Question: I'd like to create a weighted usage ranking / popularity query (or batch update, if the query proves to strenuous for real-time use!) but I've been drawing a blank. Hopefully you'll have a better idea as to how to do this.
I've simplified my database to help illustrate the problem (see diagram, below!) Basically, when a User selects a specific Blog via a Tag, I add an entry to the TagLog table. Assume for this example that the collection of Blogs and Tags remain static. Assuming the above, I'd like to do the following:
- -
The real difficulty comes from the fact that I'd like to weight the results such that more recent TagLog entries have greater significance.
Any help in this regard would be greatly appreciated! Thanks...

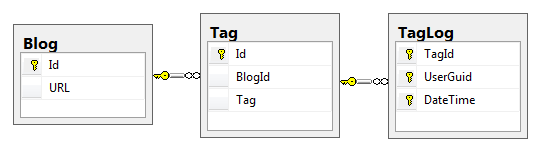
Answer: This should get you headed somewhere useful:
'''
-- Sample data.
declare @Blogs as Table ( BlogId Int Identity, URL VarChar(256) )
insert into @Blogs ( URL ) values
( 'www.google.com' ), ( 'www.java.com' )
declare @Tags as Table ( TagId Int Identity, BlogId Int, Tag VarChar(64) )
insert into @Tags ( BlogId, Tag ) values
( 1, 'Not Evil' ), ( 2, 'Buggy' )
declare @TagLog as Table ( TagId Int, UserGuid UniqueIdentifier, Visited DateTime )
insert into @TagLog ( TagId, UserGuid, Visited ) values
( 1, NewId(), '20130502' ), ( 1, NewId(), '20130508' ), ( 1, NewId(), '20130515' ),
( 2, NewId(), '20130501' ), ( 2, NewId(), '20130508' ), ( 2, NewId(), '20130515' )
declare @Now as DateTime = '20130516' -- Test value.
-- Display all sample data.
select *, DateDiff( day, TL.Visited, @Now ) as Age -- Use appropriate units, e.g. week, minute.
from @Blogs as B inner join
@Tags as T on T.BlogId = B.BlogId inner join
@TagLog as TL on TL.TagId = T.TagId
-- Compute a weight based on age.
-- Use the reciprocal of the age so that newer visits have higher weight.
-- Add 1.0 to avoid divide by zero errors.
select T.TagId, Count( 42 ) as Visits, Sum( 1.0 / ( DateDiff( day, TL.Visited, @Now ) + 1.0 ) ) as AgeWeight
from @Blogs as B inner join
@Tags as T on T.BlogId = B.BlogId inner join
@TagLog as TL on TL.TagId = T.TagId
group by T.TagId
'''